Question: I recently bought a twitter bootstrap template at www.wrapboostrap.com , then I just added the css files to assets/stylesheets and do the same with javascripts, also changed de route inside of every css files to assets/images for some css stuff, but when I place the navbar markup on layout.html.erb the navbar displays all the list of options without make click on it. (see images)
I have also added the line //= require bootstrap on application.js file.

This is my markup
'''
<!DOCTYPE html>
<html>
<head>
<title>Mymaps</title>
<meta name="viewport" content="width=device-width, initial-scale=1.0">
<%= stylesheet_link_tag "application", :media => "all" %>
<%= javascript_include_tag "application"%>
<%= stylesheet_link_tag 'gmaps4rails' %>
<%= csrf_meta_tags %>
</head>
<body>
<div class="container">
<%= render :partial => 'layouts/navbar' %>
<%= yield %>
<%= yield :scripts %>
</div>
</body>
</html>
'''
'''
<!--top menu-->
<section id="top-menu">
<div class="container">
<div class="row">
</div>
</div>
</section>
<!--header-->
<header id="header">
<div class="container">
<div class="row header-top">
<div class="span5 logo">
<a class="logo-img" href="#"><img src="assets/logo.png" alt="Tabulate"></a>
<p class="tagline">Responsive Website Template</p>
</div>
<div class="span7 social-container" >
<p class="phone hidden-phone"><i class="icon-envelope"></i> info@mywebsite.com</p><p class="phone hidden-phone"><i class="icon-bell"></i> Call Us +1 800 123 45 67</p>
<div class="top-social">
<a data-original-title="Facebook" rel="tooltip" data-placement="top" class="facebook"
href="#"></a>
<a data-original-title="Twitter" rel="tooltip" data-placement="top" class="twitter2"
href="#"></a>
<a data-original-title="Dribble" rel="tooltip" data-placement="top" class="dribbble"
href="#"></a>
<a data-original-title="Digg" rel="tooltip" data-placement="top" class="digg"
href="#"></a>
<a data-original-title="DeviantArt" rel="tooltip" data-placement="top" class="dart"
href="#"></a>
<a data-original-title="Market" rel="tooltip" data-placement="top" class="market"
href="#"></a>
</div>
</div>
</div>
<div class="row header-nav">
<div class="span12">
<nav id="menu" class="clearfix">
<ul>
<li class="current"><a href="./index.html" ><span class="name">Home</span></a>
<ul>
<li><a href="./index.html">Home Page 1</a></li>
<li><a href="./index2.html">Home Page 2</a></li>
<li><a href="./index3.html">Home Page 3</a></li>
</ul>
</li>
<li><a href="./about.html"><span class="name">Features</span></a>
<ul>
<li><a href="./about.html">About Us</a></li>
<li><a href="./full-width.html">Full Width</a></li>
<li><a href="./bs-scaffolding.html">BootStrap Pages</a>
<ul>
<li><a href="./bs-scaffolding.html">Scaffolding</a></li>
<li><a href="./bs-base-css.html">Base CSS</a></li>
<li><a href="./bs-components.html">Components</a></li>
<li><a href="./bs-javascript.html">JavaScript</a></li>
</ul>
</li>
<li><a href="./font-awesome.html">FontAwesome</a></li>
<li><a href="./price-table.html">Price Table</a></li>
<li class="last"><a href="./404.html">404 Page not found</a></li>
</ul>
</li>
<li><a href="./portfolio4.html"><span class="name">Portfolio</span></a>
<ul>
<li><a href="./portfolio2.html">Portfolio 2 col</a>
<ul>
<li><a href="./portfolio2.html">Portfolio 2 Columns</a></li>
<li class="last"><a href="./portfolio2ex.html">Portfolio 2 Columns Extended</a></li>
</ul>
</li>
<li><a href="./portfolio3.html">Portfolio 3 col</a>
<ul>
<li><a href="./portfolio3.html">Portfolio 3 Columns</a></li>
<li class="last"><a href="./portfolio3ex.html">Portfolio 3 Columns Extended</a></li>
</ul>
</li>
<li><a href="./portfolio4.html">Portfolio 4 col</a>
<ul>
<li><a href="./portfolio4.html">Portfolio 4 Columns</a></li>
<li class="last"><a href="./portfolio4ex.html">Portfolio 4 Columns Extended</a></li>
</ul>
</li>
<li class="last"><a href="./portfolio-single.html">Single Portfolio</a></li>
</ul>
</li>
<li><a href="./blog-sidebar-right.html"><span class="name">Blogs</span></a>
<ul>
<li><a href="./blog-sidebar-right.html">Blog - Sidebar Right</a></li>
<li><a href="./blog-sidebar-left.html">Blog - Sidebar Left</a></li>
<li><a href="./blog-type-1.html">Blog Type 1</a></li>
<li><a href="./blog-type-2.html">Blog Type 2</a></li>
<li class="last"><a href="./blog-single.html">Blog Single</a></li>
</ul>
</li>
<li><a href="./contact.html"><span class="name">Contacts</span></a></li>
</ul>
</nav>
<!--<form class="top-search pull-right">-->
<!--<input type="text" placeholder="text here..." class="span3">-->
<!--<button type="button" class="btn"><i class="icon-search-form"></i></button>-->
<!--</form>-->
</div>
</div>
</div>
</header>
'''
'''
source 'https://rubygems.org'
gem 'rails', '3.2.13'
# Bundle edge Rails instead:
# gem 'rails', :git => 'git://github.com/rails/rails.git'
gem 'sqlite3'
gem 'gmaps4rails'
# Gems used only for assets and not required
# in production environments by default.
group :assets do
gem 'sass-rails', '~> 3.2.3'
gem 'coffee-rails', '~> 3.2.1'
# See https://github.com/sstephenson/execjs#readme for more supported runtimes
# gem 'therubyracer', :platforms => :ruby
gem 'uglifier', '>= 1.0.3'
end
gem 'jquery-rails'
# To use ActiveModel has_secure_password
# gem 'bcrypt-ruby', '~> 3.0.0'
# To use Jbuilder templates for JSON
# gem 'jbuilder'
# Use unicorn as the app server
# gem 'unicorn'
# Deploy with Capistrano
# gem 'capistrano'
# To use debugger
# gem 'debugger'
'''
'''
//= require jquery
//= require jquery_ujs
//= require bootstrap
//= require_tree .
'''
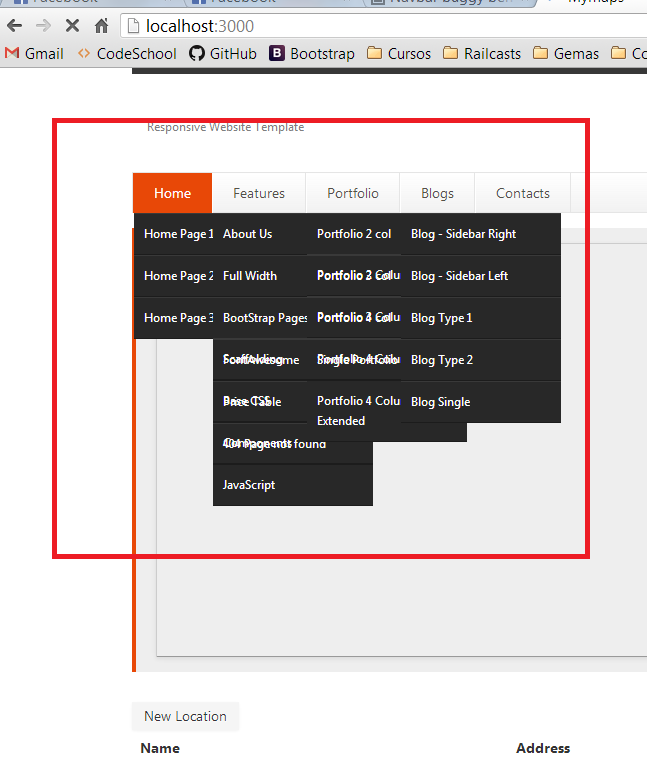
Answer: Hi I just find out what was my issue, First of all I just move all javascritps and css to vendor/Javascripts and vendor/stylesheets , then added those entries in application.js and application.css manifest. Making a lot of investigation I've figure it out that jquery.min.js has to be loaded first, so It appears that jquery.min.js was not loading first, so I just add a new entry on my application.js mainfest and Viola!!! all jquery animations started to work!.
So, I will recommend that always make sure that your jquery.min.js load first, if you are Working with wrapbootstrap themes. to do that just simply add the next line on your application.js manifest
'''
//= require jquery
//= require jquery_ujs
//= require_self
//= require ../../../vendor/assets/javascripts/jquery.min.js
//= require_tree ../../../vendor/assets/javascripts
'''